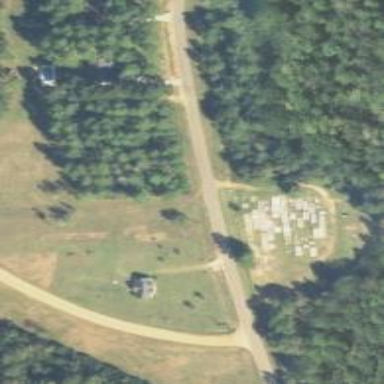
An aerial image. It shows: Cemetery.